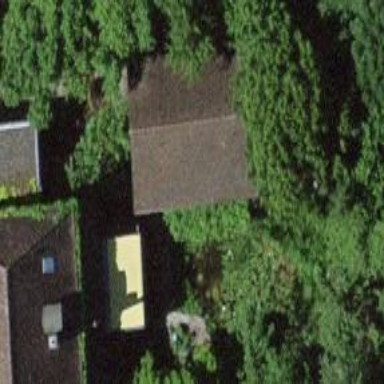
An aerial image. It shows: Garage.